Question: I am trying to add a listener to JTable that delete a selected rows.
I have a class ToolBar in which contains all the buttons,
but all my JTable setting is on another class: TablePanel.
I want to be able to delete row(s) when the user click a buttons in ToolBar Class.
'''
public class ToolBar extends JPanel
{
TablePanel tablePane;
JButton openButton, saveButton, addButton, delButton;
ImageIcon openIcon, saveIcon, addIcon, delIcon;
Image openImage, saveImage, addImage, delImage;
Image openImage2, saveImage2, addImage2, delImage2;
ButtonListener listener;
public ToolBar(TablePanel tablePane)
{
this.tablePane = tablePane;
//Bunch of codes here to initialize all the buttons and icons
}
//Button Listener
private class ButtonListener implements ActionListener
{
public void actionPerformed(ActionEvent event)
{
if (event.getSource() == openButton)
JOptionPane.showMessageDialog(null, "hello");
if (event.getSource() == saveButton)
tablePane.saveData();
if (event.getSource() == addButton)
tablePane.addRow();
if (event.getSource() == delButton)
tablePane.delRow();
}
}
}
'''
'''
public class TablePanel extends JPanel
{
//Table's column name
private ArrayList<String> columnNames = new ArrayList<String>();
//List of data, later needs to be change
//so that it will be editable on the go
//It starts with 5 columns
//User can add more columns
private ArrayList<Object[]> data = new ArrayList<Object[]>();
//DefaultTableModel is needed for adding new rows
private JTable table;
private TModel tModel;
private JScrollPane scrollPane;
//For importing & exporting data
JFileChooser fileChooser;
public TablePanel()
{
//Column Names:
columnNames.add("Date");
columnNames.add("Category");
columnNames.add("Details");
columnNames.add("Add/Subtract");
columnNames.add("Total");
//Example data:
data.add(new Object[]{20140925, "Grocery", "Supermarket", -5.23,600.00});
data.add(new Object[]{20141013,"Car Maintenance", "Changing Tires", -200.00, 400.00});
//Some codes here
}
private class TModel extends AbstractTableModel implements TableModelListener
{
//Bunch of codes(methods) in here such as:
//public voide setValueAt, public Boolean isCellEditable, getColumnCount etc.
//Method for deleting row
public void delRow()
{
public void tableChanged(TableModelEvent event)
{
int row = event.getFirstRow();
fireTableRowsDeleted(row, row);
}
}
} //End of TModel class
} //End of TablePanel Class
'''
How should I implement listener and fireTableDeleted(int row)?
What should I add in the ?

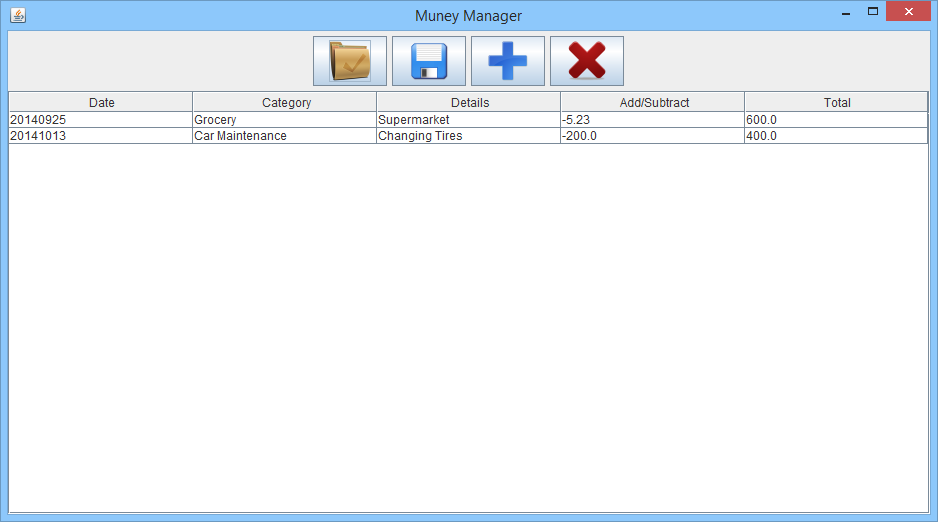
Answer: Someone is going to need a reference to someone else, but you also want to maintain a level of separation so you don't end up tightly coupling your components together
You could use a controller of some kind, which has a reference to the table and is either listening directly to the buttons on the toolbar or which the tool bar can call and instruct it on what it wants to do.
For example, when clicked, the delete button would simply instruct the controller to "delete the selected rows". The controller would ask the 'TablePane' to "Delete the selected rows" and the 'TablePane' would comply.
This could be achieved through the <URL> API where the 'Action' would act as the controller.
Basically you would create a new 'DeleteRowAction' (this is class you'd have to create), which had a reference to the 'TablePane' and which you would pass to the 'ToolBar' pane. You would then apply the 'Action' to the delete button ('JButton#setAction') and let it take care of everything else for you